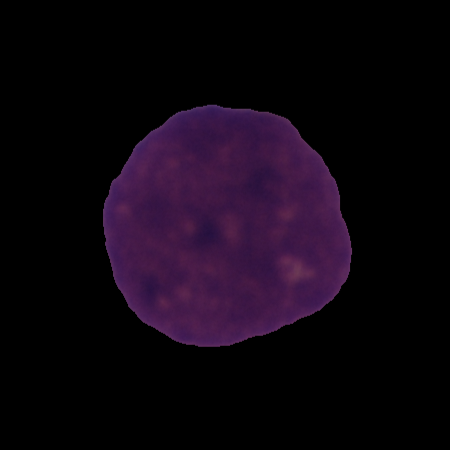
Label: cancer